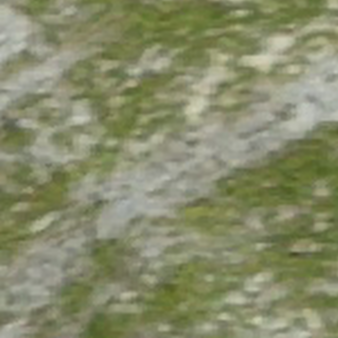
Label: other